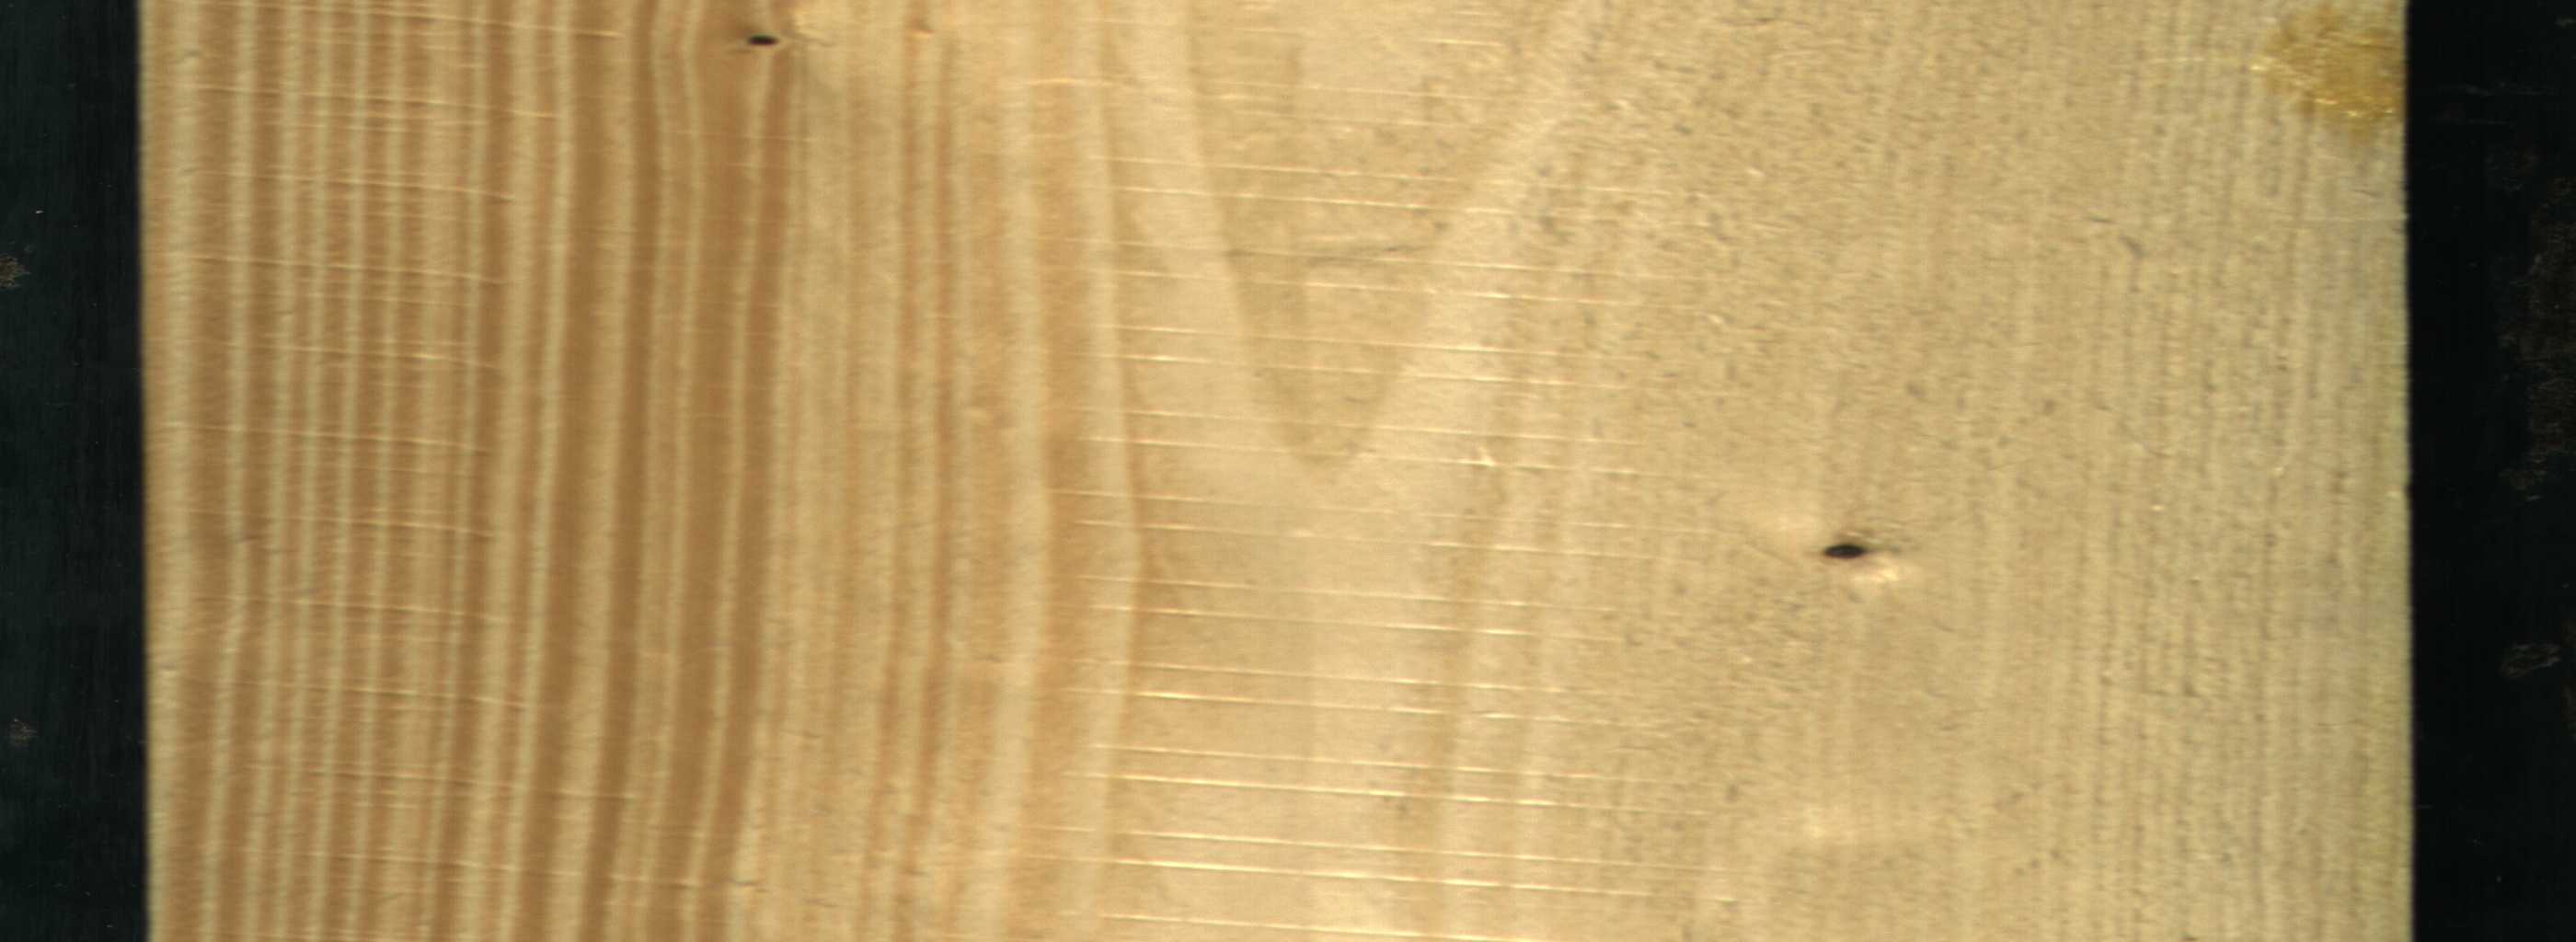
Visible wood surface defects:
resin
Dead_Knot
Dead_Knot